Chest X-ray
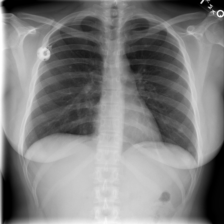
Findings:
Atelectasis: negative
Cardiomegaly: negative
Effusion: negative
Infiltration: negative
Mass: negative
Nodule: negative
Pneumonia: negative
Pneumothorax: negative
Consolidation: negative
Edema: negative
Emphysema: negative
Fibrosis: negative
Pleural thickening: negative
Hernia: negative